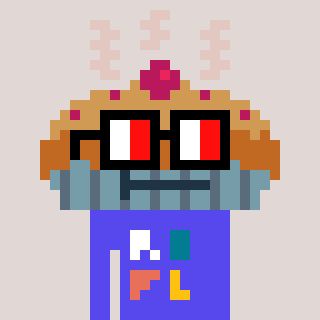
a pixel art character with square glasses with black frames and red eyes, a pie-shaped head and a computerblue-colored body on a warm background